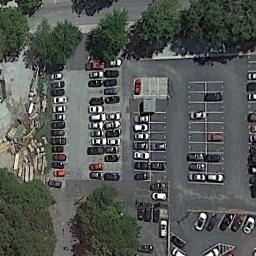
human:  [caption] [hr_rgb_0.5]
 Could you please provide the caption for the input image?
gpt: The parking lot is next to some trees .

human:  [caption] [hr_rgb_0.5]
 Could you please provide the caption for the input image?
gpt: The parking lot with some neatly arranged cars is surrounded by some trees .

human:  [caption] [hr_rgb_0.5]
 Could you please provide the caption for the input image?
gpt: There are many cars in the parking lot .

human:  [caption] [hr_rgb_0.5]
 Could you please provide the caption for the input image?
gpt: There are a dozen cars in the parking lot .

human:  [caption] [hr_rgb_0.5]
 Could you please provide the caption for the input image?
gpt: There are some green trees beside the parking lot .